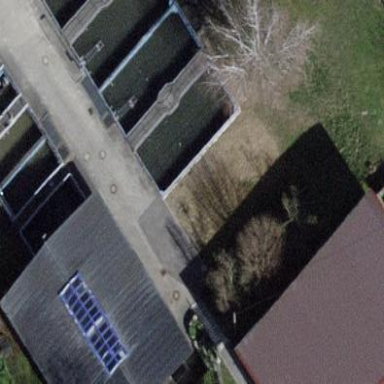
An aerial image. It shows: Image of wastewater.